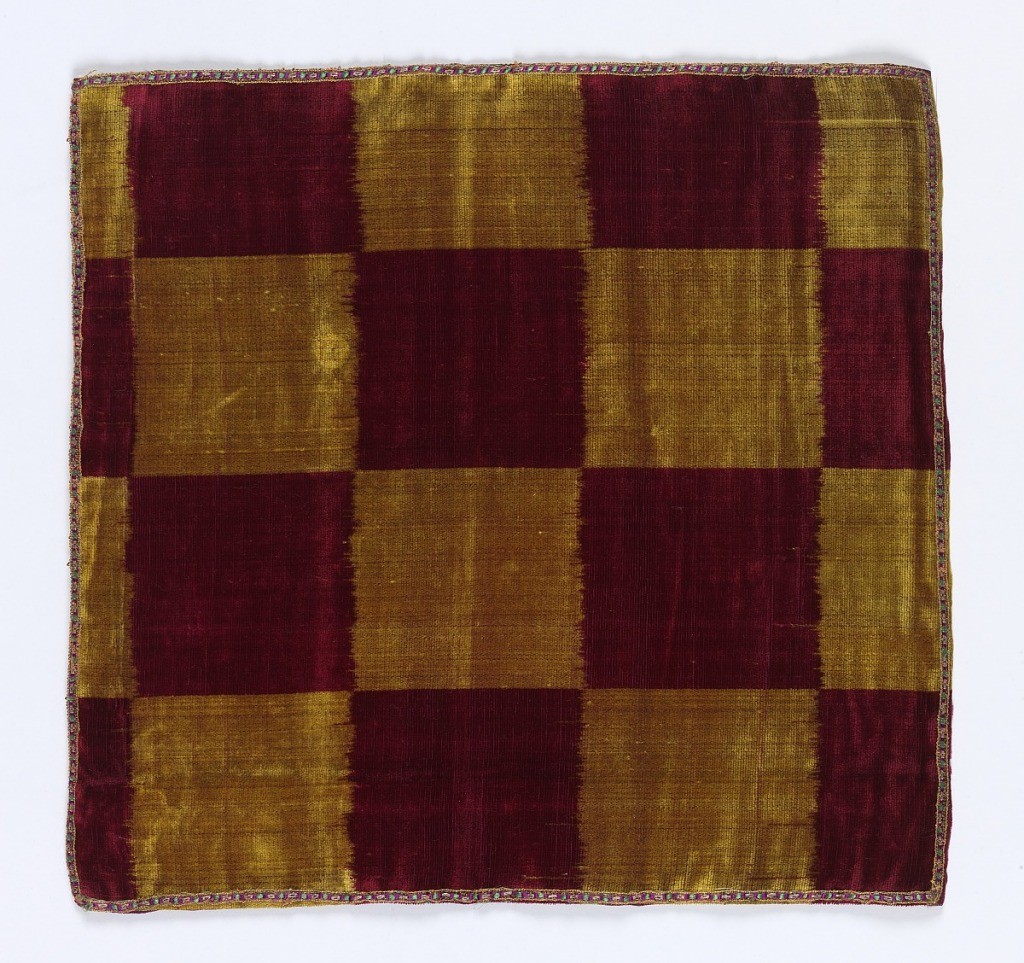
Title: Textile
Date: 19th century
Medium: silk Technique: cut loops of supplementary warp pile (velvet) in a plain weave foundation; tied-resist dyeing in the warp (ikat) Label: silk cut velvet, warp-dyed (ikat)
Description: Small piece of woven velvet with a checkerboard pattern of alternating deep red and gold squares.